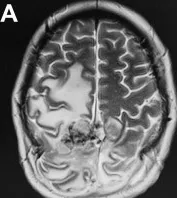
Preoperative MRI showed slight long T2 signal shadow in the frontal-parietal lobe; after enhancement, the lesion demonstrated heterogeneous enhancement with a size of 7.1x5.0x3.7(A-D).
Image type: radiology (mri)